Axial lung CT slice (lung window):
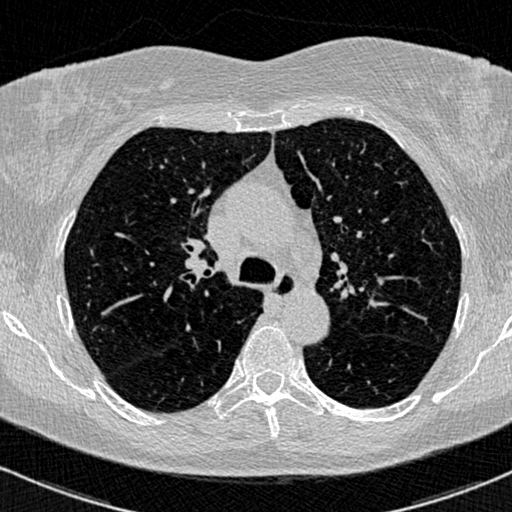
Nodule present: no